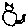
Label: cat